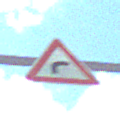
Verkehrszeichen: KurveRechts
Umgebung: Outdoor, Nature
Tageszeit: Midday
Wetter: PartlyCloudy
Licht: Natural
Jahreszeit: NotSpecified
Kontrast: HighContrast